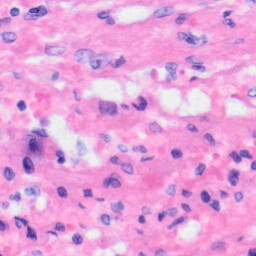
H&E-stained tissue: Liver